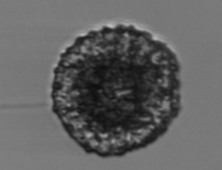
Label: Vicicitus_globosus